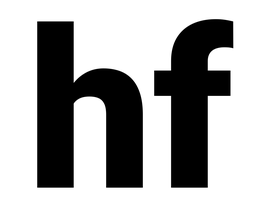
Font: Roboto_Black